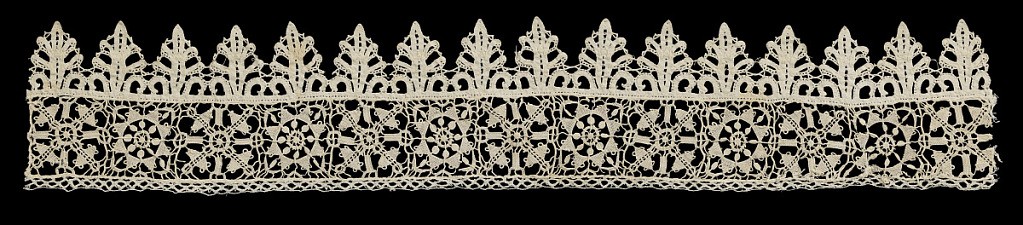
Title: Border
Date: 17th century
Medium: linen Technique: grid of laid cords with needle lace (reticella style), edge of bobbin lace in discontinuous tape
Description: Border of  small squares filled with rosettes and edged on one side by Venetian bobbin lace.